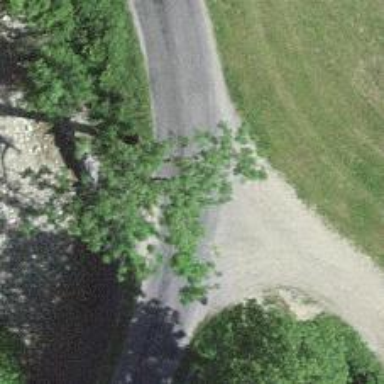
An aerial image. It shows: Unclassified road on bridge.